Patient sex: M
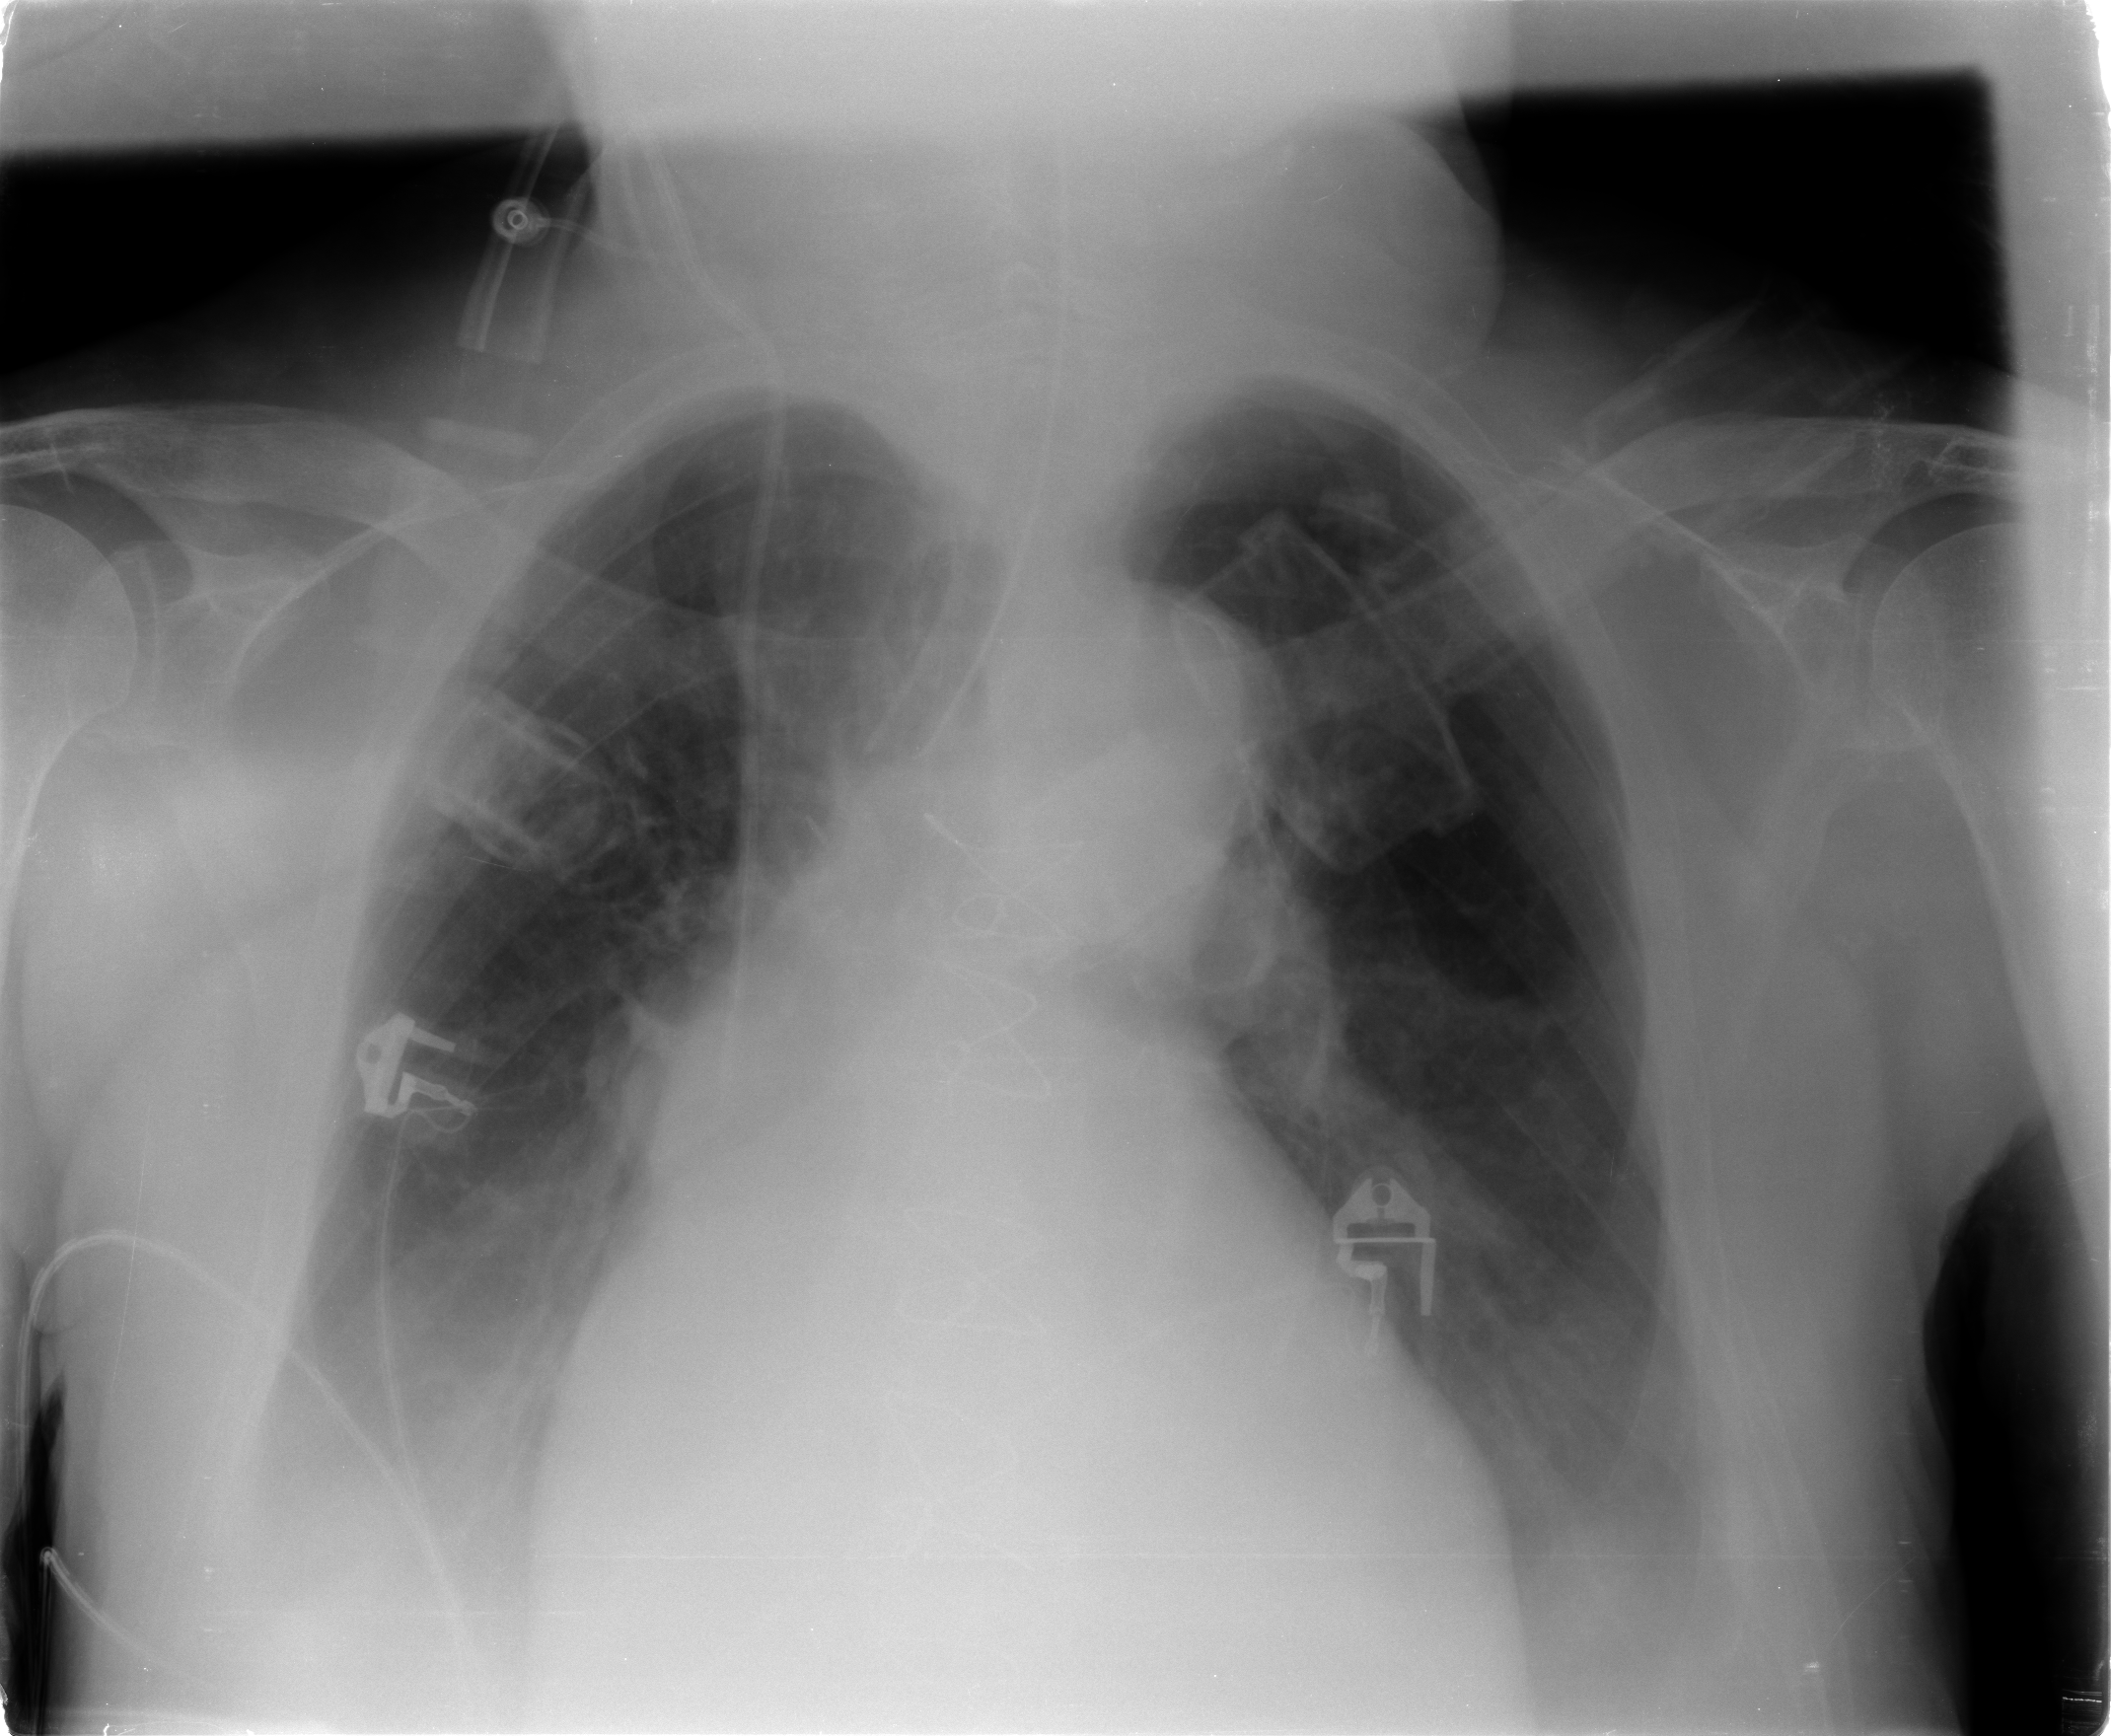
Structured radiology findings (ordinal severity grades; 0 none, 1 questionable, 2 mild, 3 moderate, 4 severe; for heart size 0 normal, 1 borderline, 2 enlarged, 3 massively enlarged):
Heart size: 2
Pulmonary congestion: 0
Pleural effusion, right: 3
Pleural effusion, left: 3
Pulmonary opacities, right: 0
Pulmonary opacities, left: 0
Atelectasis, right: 2
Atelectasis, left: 2